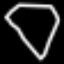
Label: diamond